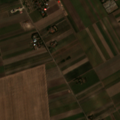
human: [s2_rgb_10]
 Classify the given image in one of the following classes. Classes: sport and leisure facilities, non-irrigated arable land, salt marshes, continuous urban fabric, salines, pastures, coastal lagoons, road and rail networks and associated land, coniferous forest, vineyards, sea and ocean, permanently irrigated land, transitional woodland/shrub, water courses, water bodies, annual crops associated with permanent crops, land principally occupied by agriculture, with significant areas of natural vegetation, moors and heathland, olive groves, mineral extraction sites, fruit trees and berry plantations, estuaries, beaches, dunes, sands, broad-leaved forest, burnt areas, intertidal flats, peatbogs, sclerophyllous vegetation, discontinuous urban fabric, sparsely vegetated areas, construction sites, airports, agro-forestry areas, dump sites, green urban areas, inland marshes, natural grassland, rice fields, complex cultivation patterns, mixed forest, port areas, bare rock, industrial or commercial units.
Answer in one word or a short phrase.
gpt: discontinuous urban fabric, non-irrigated arable land, complex cultivation patterns